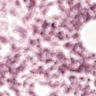
Metastatic tissue present: no